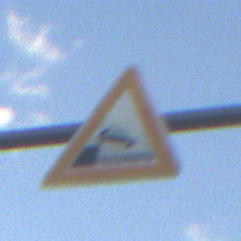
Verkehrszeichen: Ufer
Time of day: SunriseSunset
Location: Outdoor (Nature)
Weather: PartlyCloudy
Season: NotSpecified
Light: Natural